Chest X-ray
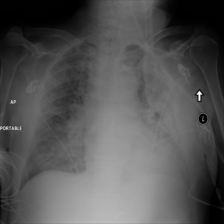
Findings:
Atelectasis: negative
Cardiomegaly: negative
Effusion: negative
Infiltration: positive
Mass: negative
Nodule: negative
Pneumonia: negative
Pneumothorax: negative
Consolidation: negative
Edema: negative
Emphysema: negative
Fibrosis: negative
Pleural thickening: negative
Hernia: negative